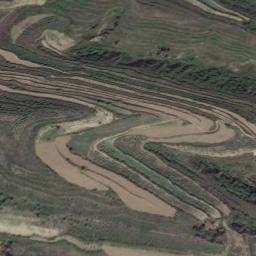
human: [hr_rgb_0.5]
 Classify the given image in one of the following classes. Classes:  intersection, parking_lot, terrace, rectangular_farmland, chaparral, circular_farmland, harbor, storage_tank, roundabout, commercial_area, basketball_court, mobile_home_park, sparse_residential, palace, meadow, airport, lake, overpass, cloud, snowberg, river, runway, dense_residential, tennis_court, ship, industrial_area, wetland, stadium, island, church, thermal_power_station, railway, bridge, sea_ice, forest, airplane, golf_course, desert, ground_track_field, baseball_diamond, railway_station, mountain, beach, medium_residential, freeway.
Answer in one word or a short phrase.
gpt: terrace